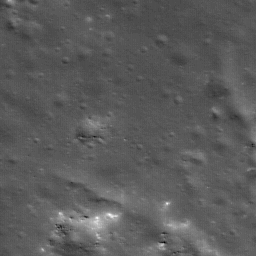
Host type: background_regolith
Lunar coordinates: latitude nan, longitude nan